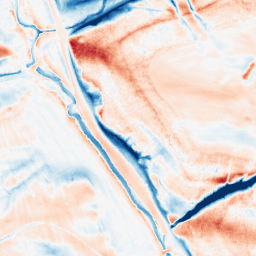
Category: classical
Decomposition family: gaussian_anisotropic
Decomposition parameters: sigma_x: 2
sigma_y: 10
Upsampling method: sinc_blackman
Upsampling parameters: scale: 2
kernel_size: 16
Upsampling scale: 2